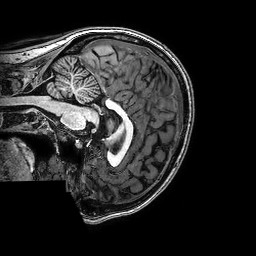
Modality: T1w
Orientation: sagittal
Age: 20
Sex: female
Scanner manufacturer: philips
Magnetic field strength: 3 T
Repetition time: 0.008129 s
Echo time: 0.00372 s